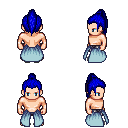
a pixel art fantasy rpg character, male body template, human, light skin, overskirt, metal pants, blue long topknot hairstyle, white slippers, four views (front, back, left, right), 2x2 character sprite sheet, small pixel art, hard edges, no anti-aliasing